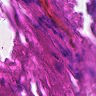
Metastatic tissue present: no